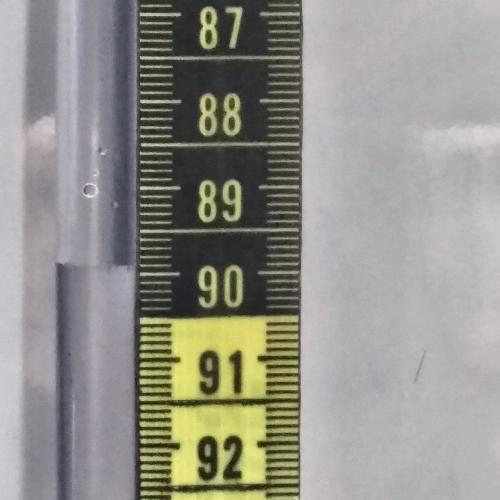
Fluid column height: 89.9 cm